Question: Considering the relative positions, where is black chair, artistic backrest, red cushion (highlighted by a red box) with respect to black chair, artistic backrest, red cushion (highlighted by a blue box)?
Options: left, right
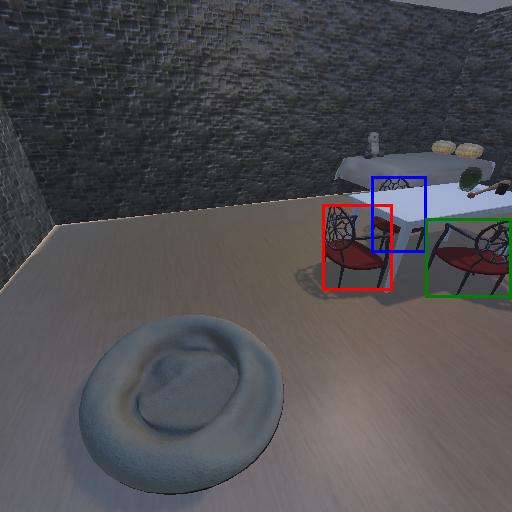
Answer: left